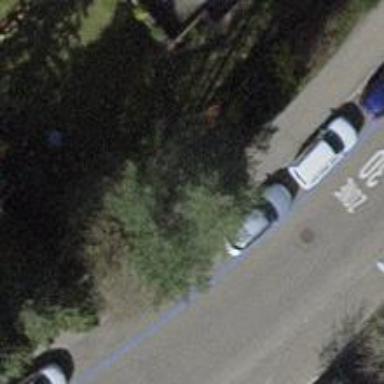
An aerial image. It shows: Avenue lined with trees.